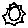
Label: sun